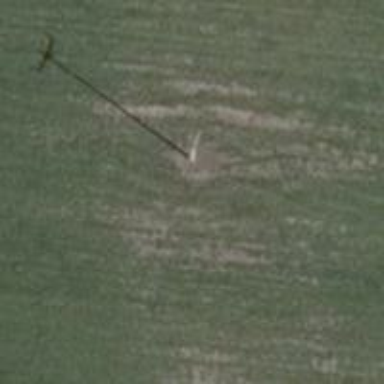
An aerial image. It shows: Power pole.